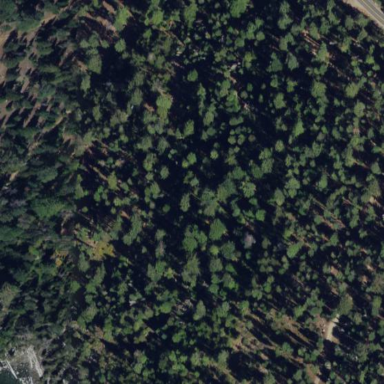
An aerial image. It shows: Woodland with evergreen needle-leaved trees.